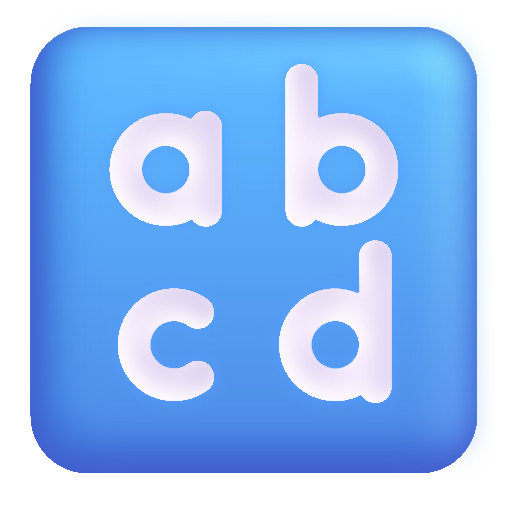
input latin lowercase color